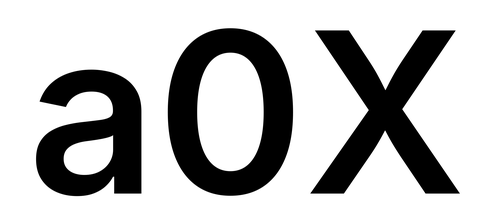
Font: Inter_SemiBold